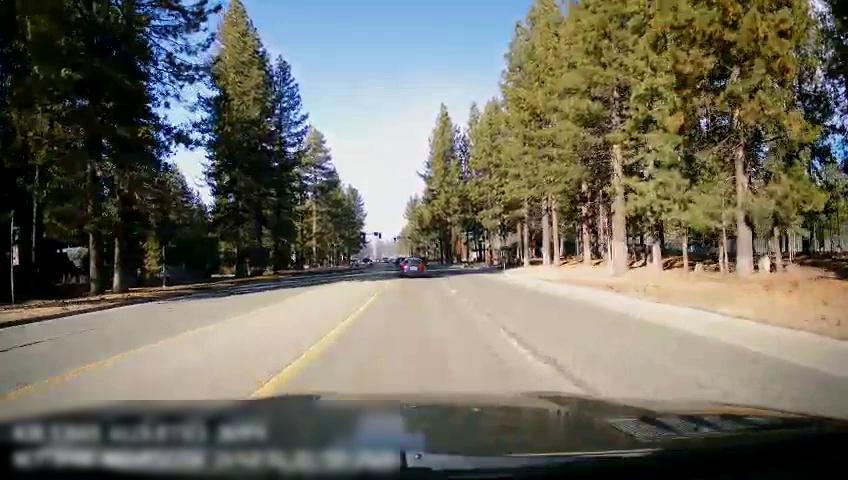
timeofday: Day
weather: Sunny
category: Drivable Space
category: Vehicles | Car
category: Lanes | Opposite Lane
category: Lanes | Current Lane
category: Lanes | Current Lane